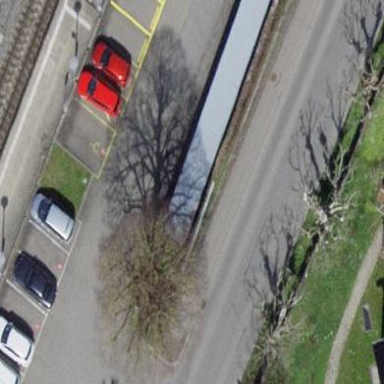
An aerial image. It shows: Bicycle parking facility located on the roof of building.